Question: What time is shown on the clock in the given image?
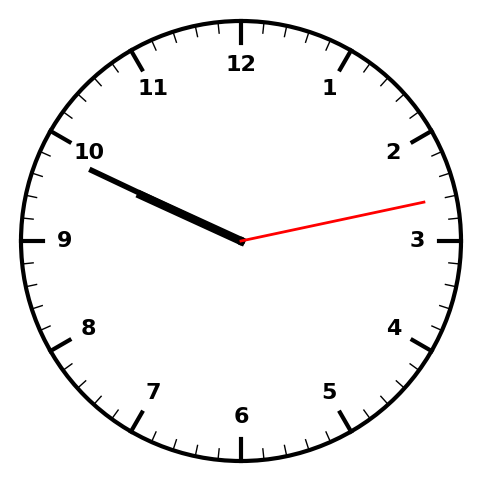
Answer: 09:49:13